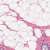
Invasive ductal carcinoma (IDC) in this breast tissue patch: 0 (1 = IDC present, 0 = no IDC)